Question: I am using this code to plot the following figure:
'''
m = map_data('state', region = 'Oklahoma')
ggplot() +
geom_polygon(data=m, aes(x=long, y=lat,group=group),colour="black", fill="white" )+
geom_point(data=stations,aes(x=long,y=lat),,colour="red",)+
geom_text(data=stations,aes(x=,long,y=lat,label=name,fill = NULL, size=1))+
xlab('Longitude')+
ylab('Latitude')+
coord_fixed()
'''
How can I stop the text from overlapping over the ticker? Thanks!

---
Data
'''
dput(stations)
structure(list(coop = c(340017L, 340179L, 340256L, 340292L, 340548L,
340593L, 340908L, 341243L, 341504L, 341724L, 341828L, 342678L,
342912L, 342944L, 343497L, 343628L, 343821L, 343871L, 344055L,
344204L, 344235L, 344298L, 344573L, 344766L, 344861L, 345063L,
345509L, 345779L, 345855L, 346130L, 346139L, 346278L, 346629L,
346638L, 346670L, 346926L, 346935L, 347012L, 347254L, 348501L,
348677L, 349395L, 349422L, 349445L), lat = c(34.7864, 34.5903,
34.2208, 34.1714, 36.7683, 36.8125, 36.7236, 36.8003, 35.1756,
36.7747, 36.3225, 34.0003, 36.4194, 35.2164, 35.6267, 36.5914,
35.8161, 35.585, 36.0942, 34.9894, 35.0567, 36.8589, 36.7222,
36.9031, 35.8583, 34.6097, 34.8911, 35.505, 36.8833, 35.7781,
36.2283, 36.8914, 36.1217, 35.4253, 35.6239, 34.7253, 36.6692,
36.2886, 35.0539, 36.1175, 35.9369, 34.1747, 35.52, 35.4814),
long = c(-96.685, -99.3344, -95.615, -97.1294, -96.0261,
-<PHONE>, -<PHONE>, -99.6403, -98.5794, -98.3583, -95.5808,
-96.3686, -97.8747, -99.8628, -98.3225, -<PHONE>, -97.395,
-99.3953, -97.835, -99.0525, -96.3861, -<PHONE>, -97.7903,
-102.965, -97.9294, -98.4572, -99.5017, -96.9767, -94.8833,
-95.3339, -99.17, -97.0586, -98.315, -96.3033, -96.025, -97.2814,
-96.3472, -97.2897, -94.6264, -97.095, -94.9644, -97.9964,
-98.6986, -95.2039), elev = c(309.4, 420.6, 143.3, 268.2,
217.9, 751.3, 1259.7, 588.3, 451.4, 359.7, 179.2, 182.9,
379.5, 627.9, 487.7, 1008.9, 338.3, 554.7, 357.8, 474.3,
260.6, 912.9, 318.5, 1325.9, 320, 350.5, 486.2, 281.9, 245.4,
157.9, 576.1, 347.5, 370.3, 285, 197.2, 286.5, 254.5, 312.4,
134.1, 272.8, 259.1, 278, 493.2, 167.6), state = structure(c(1L,
1L, 1L, 1L, 1L, 1L, 1L, 1L, 1L, 1L, 1L, 1L, 1L, 1L, 1L, 1L,
1L, 1L, 1L, 1L, 1L, 1L, 1L, 1L, 1L, 1L, 1L, 1L, 1L, 1L, 1L,
1L, 1L, 1L, 1L, 1L, 1L, 1L, 1L, 1L, 1L, 1L, 1L, 1L), .Label = "OK", class = "factor"),
name = structure(1:44, .Label = c("ADA", "ALTUS IRIG RSCH STN",
"ANTLERS", "ARDMORE", "BARTLESVILLE MUNI AP", "BEAVER", "BOISE CITY 2 E",
"BUFFALO 2 SSW", "CARNEGIE 5 NE", "CHEROKEE", "CLAREMORE 2 ENE",
"DURANT", "ENID", "ERICK", "GEARY", "GOODWELL RSCH STN",
"GUTHRIE 5S", "HAMMON 3 SSW", "HENNESSEY 4 ESE", "HOBART MUNI AP",
"HOLDENVILLE 2SSE", "HOOKER", "JEFFERSON", "KENTON", "KINGFISHER",
"LAWTON", "MANGUM", "MEEKER 5 W", "MIAMI", "MUSKOGEE", "MUTUAL",
"NEWKIRK 1NW", "OKEENE", "OKEMAH", "OKMULGEE WTR WKS", "PAULS VALLEY 4 WSW",
"PAWHUSKA", "PERRY", "POTEAU WTR WKS", "STILLWATER 2 W",
"TAHLEQUAH", "WAURIKA", "WEATHERFORD", "WEBBERS FALLS 5 WSW"
), class = "factor")), .Names = c("coop", "lat", "long",
"elev", "state", "name"), class = "data.frame", row.names = c(NA,
-44L))
'''
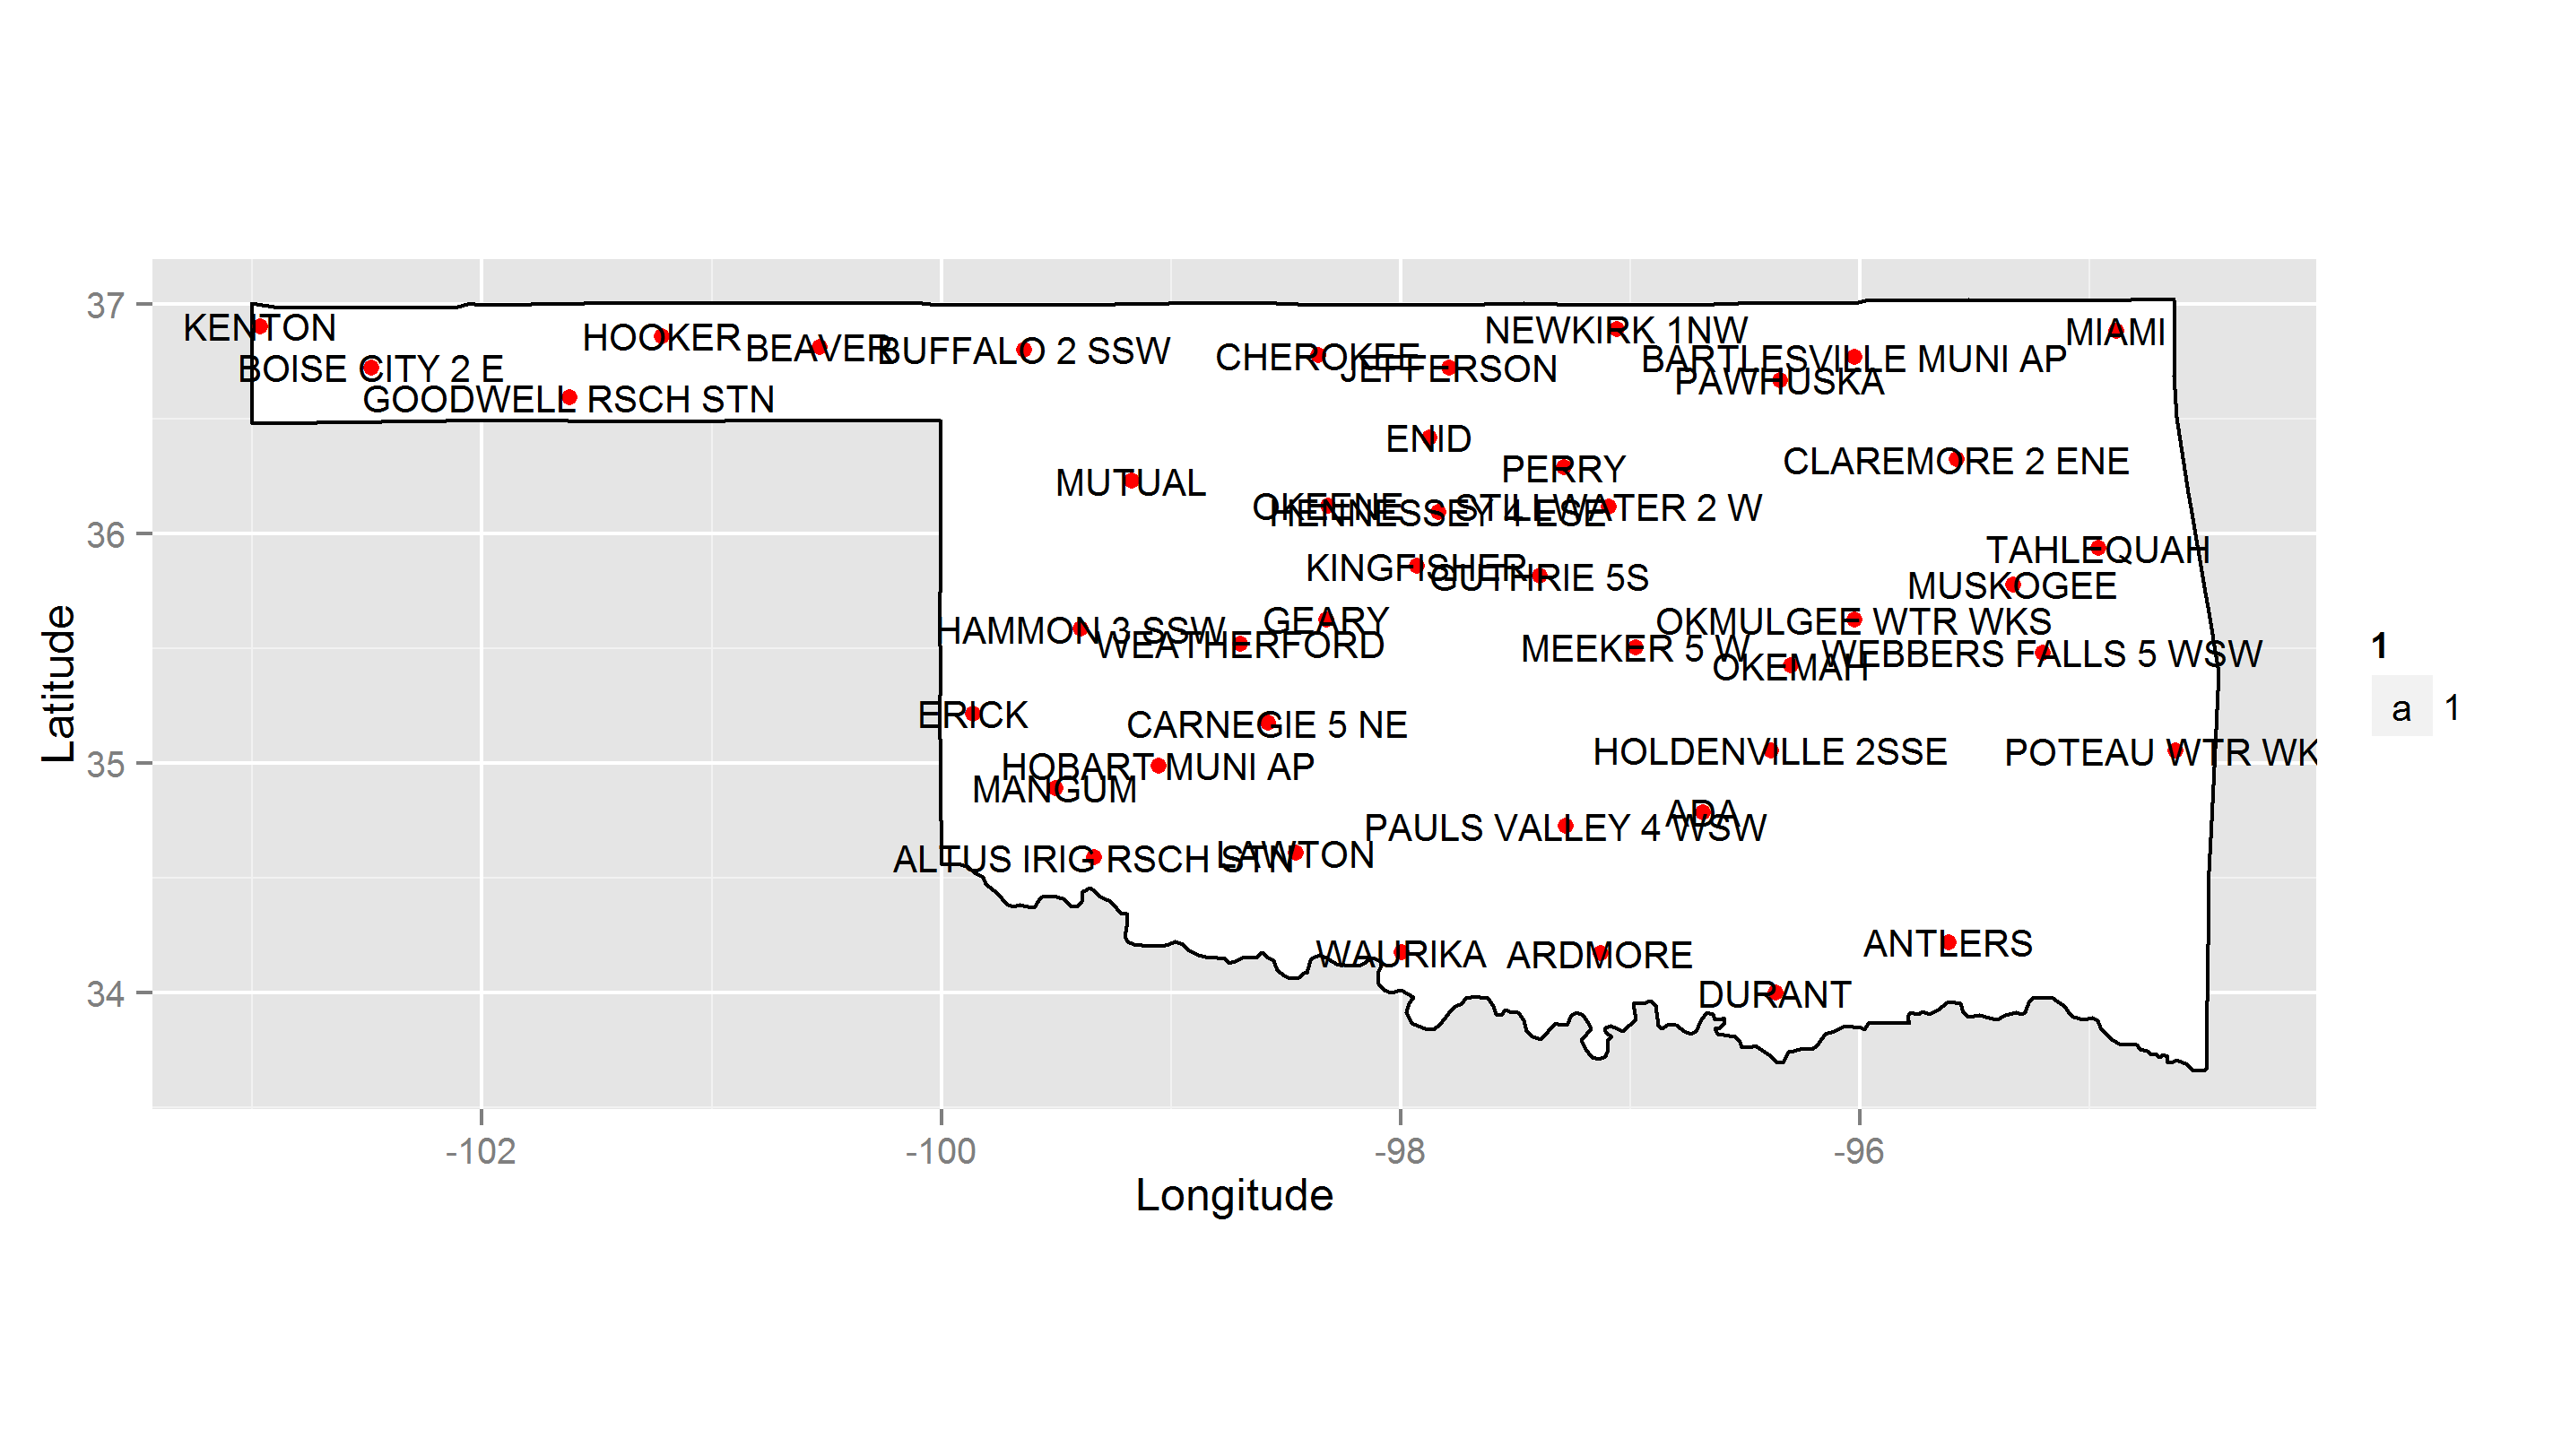
Answer: The labels can still overlap each other, but they can be offset from the dots.
The command below adds some transparency, an offset to the text position, and makes it left justified.
'''
geom_text(data=stations,aes(x=long+.05,y=lat,label=name,fill = NULL, size=1,hjust=0,alpha=.5))
'''

To manually adjust the position of some labels in ggplot, you can add an "overlap" field containing a small offset to administer to each latitude:
'''
overlapDOWN = c("JEFFERSON","HENNESSEY 4 ESE","GUTHRIE 5S","WEATHERFORD")
overlapUP = c("GEARY","STILLWATER 2 W","ADA","LAWTON")
stations$overlap=0
stations$overlap[stations$name %in% overlapUP] = .05
stations$overlap[stations$name %in% overlapDOWN] = -.05
'''
Then use:
'''
geom_text(data=stations,aes(x=long+.05,y=lat+overlap,label=name,fill = NULL, hjust=0,alpha=.5),size=3)
'''